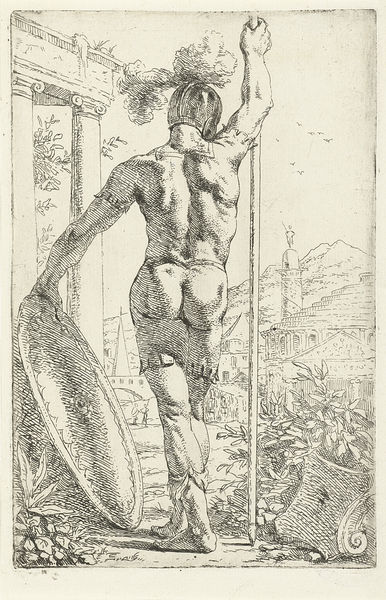
Titel: Romeinse soldaat met schild en lans op zijn rug gezien
Künstler: Leendert van der Cooghen
Standort: Amsterdam
Institution: Rijksmuseum
Schlagwörter: akt, berg, blätter, feder, fuß, hand, himmel, kopf, mann, nackt, landschaft, stadt, rücken, säule, säulen, haus, arm, arme, federn, pflanzen, garten, beine, bein, hintern, stab, grafik, lanze, tafel, muskeln, halbakt, schild, antike, gesäss, denkmal, arsch, druck, stich, soldat, helm, ritter, rom, krieger, griechenland, tempel, speer, pyramide, adonis, po